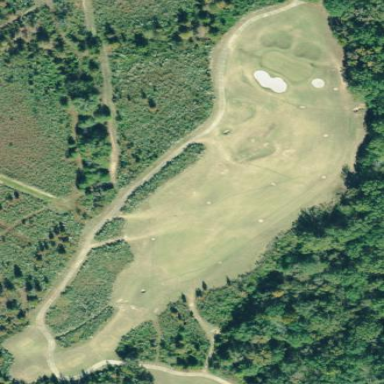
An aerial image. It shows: Rough area on grassy golf course.